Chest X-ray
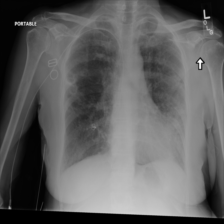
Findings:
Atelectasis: negative
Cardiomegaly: negative
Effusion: negative
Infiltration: negative
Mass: negative
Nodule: negative
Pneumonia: negative
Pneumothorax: negative
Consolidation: negative
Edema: negative
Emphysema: negative
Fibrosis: negative
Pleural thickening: negative
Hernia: negative